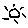
Label: sun